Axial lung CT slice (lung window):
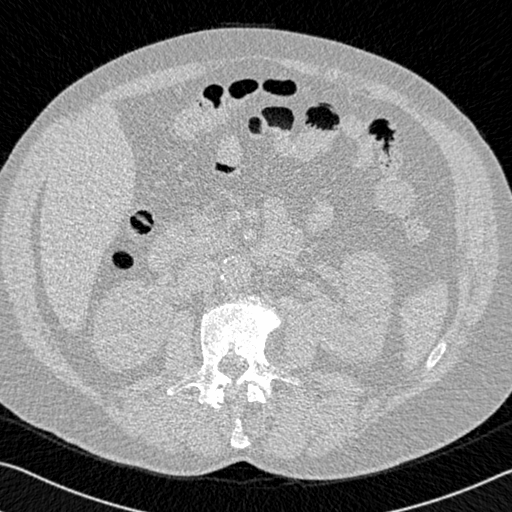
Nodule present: no